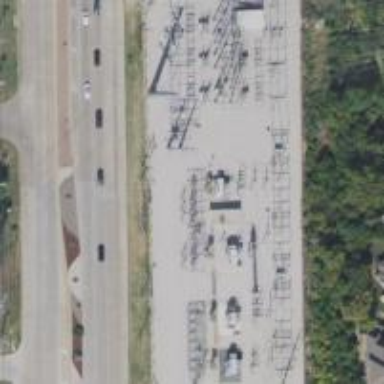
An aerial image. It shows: Outdoor transmission substation.